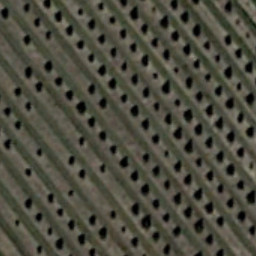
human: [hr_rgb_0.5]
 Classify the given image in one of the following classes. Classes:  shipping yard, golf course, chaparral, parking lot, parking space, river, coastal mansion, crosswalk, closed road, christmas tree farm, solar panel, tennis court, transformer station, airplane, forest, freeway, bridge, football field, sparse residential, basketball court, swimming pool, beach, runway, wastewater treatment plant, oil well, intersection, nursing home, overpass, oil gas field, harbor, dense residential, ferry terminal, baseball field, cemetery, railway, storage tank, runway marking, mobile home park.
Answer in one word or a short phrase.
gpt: christmas tree farm